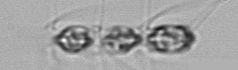
Label: Chaetoceros_didymus